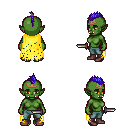
a pixel art fantasy rpg character, female body template, orc, green skin, yellow tattered cape, teal pants, blue mohawk hairstyle, bronze tiara, maroon shoes, dagger, four views (front, back, left, right), 2x2 character sprite sheet, small pixel art, hard edges, no anti-aliasing